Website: walmart
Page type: customer-info-address
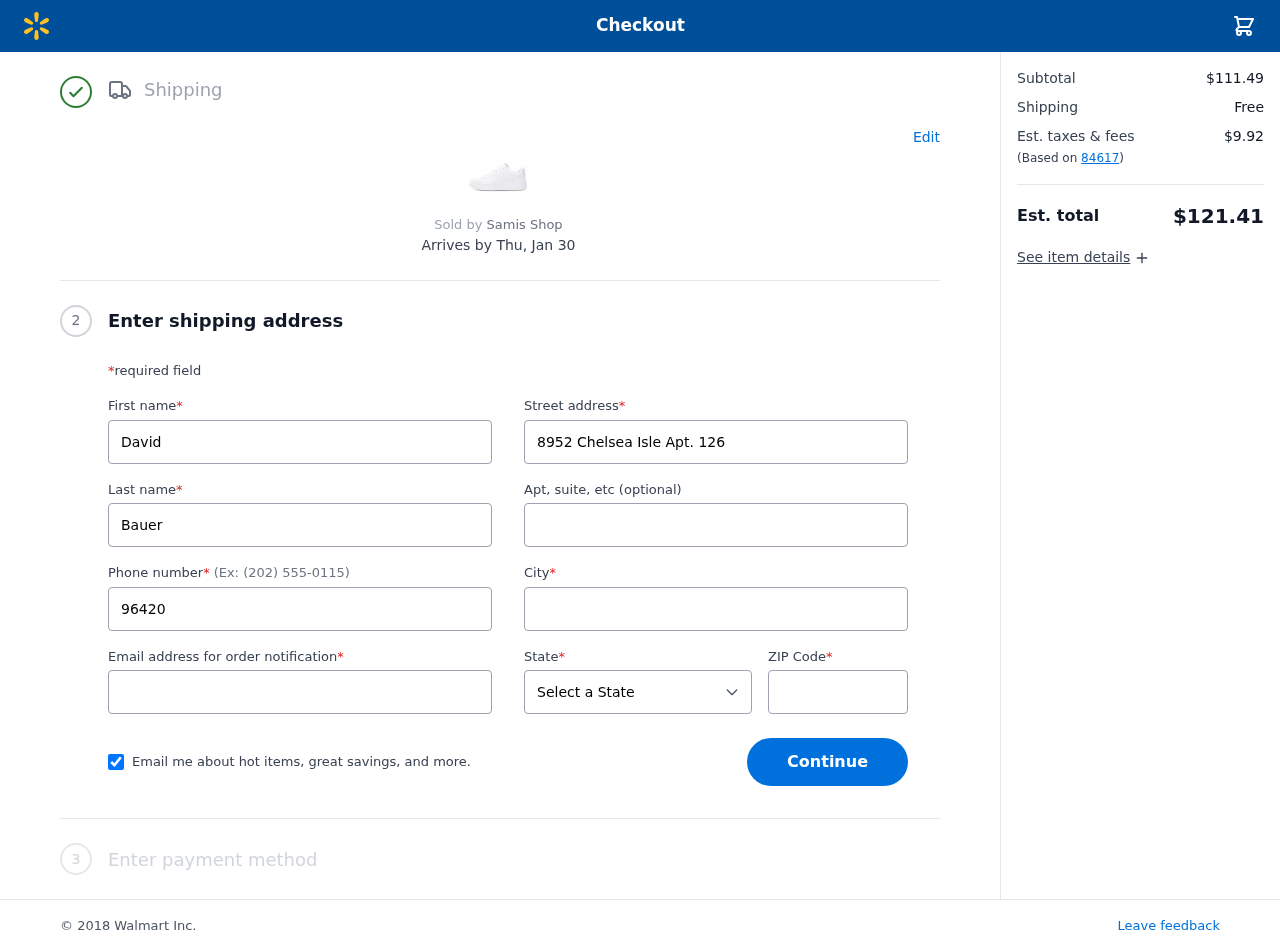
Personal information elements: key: PII_CITY
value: Campbellton
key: PII_EMAIL
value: davidbauer@hotmail.com
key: PII_FIRSTNAME
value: David
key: PII_LASTNAME
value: Bauer
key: PII_PHONE
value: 9642028671
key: PII_POSTCODE
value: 84617
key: PII_STATE
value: Ohio
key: PII_STREET
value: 8952 Chelsea Isle Apt. 126
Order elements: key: ORDER_DELIVERY_DATE
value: Thu, Jan 30
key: ORDER_SUBTOTAL
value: $111.49
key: ORDER_SHIPPING_COST
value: Free
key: ORDER_TAX
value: $9.92
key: ORDER_TOTAL
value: $121.41